Aerial crown-view tile of a tropical tree (Barro Colorado Island, Panama), acquired 20250818:
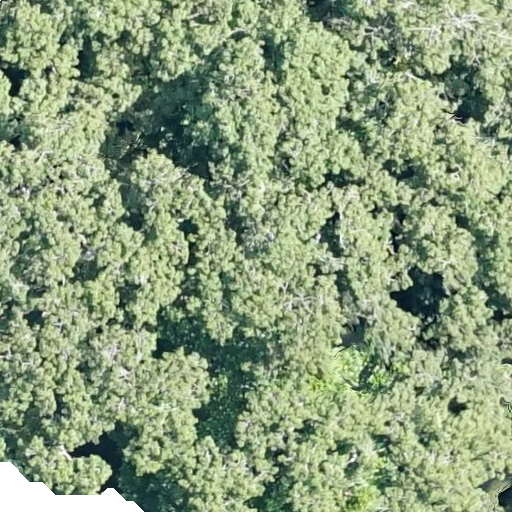
Species: Ceiba pentandra
GBIF accepted scientific name: Ceiba pentandra
Crown area: 689.109 m²